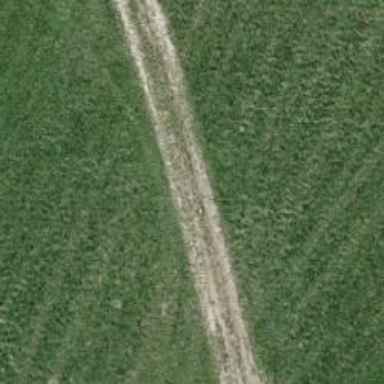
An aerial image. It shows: Track road with grade4 tracktype.